Field crop: maize
Growth stage: 2
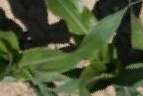
Species: maize